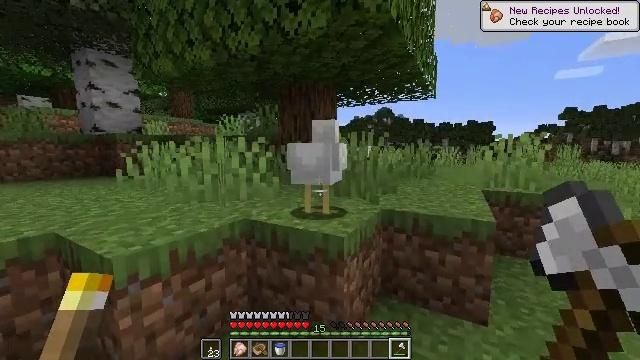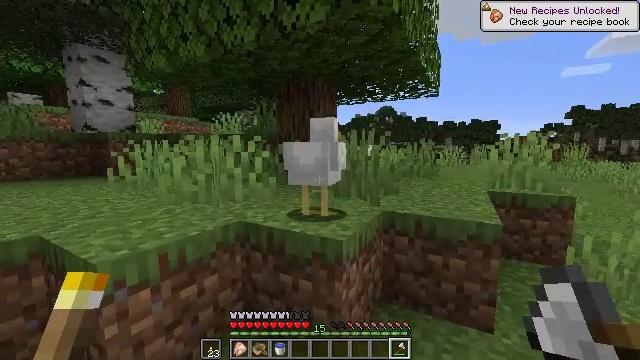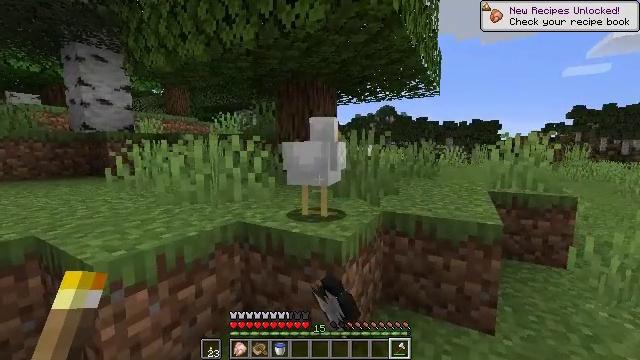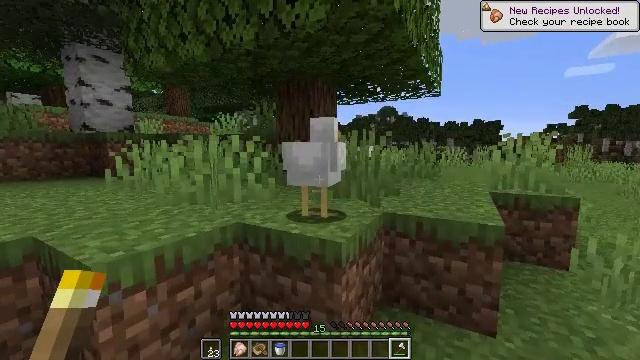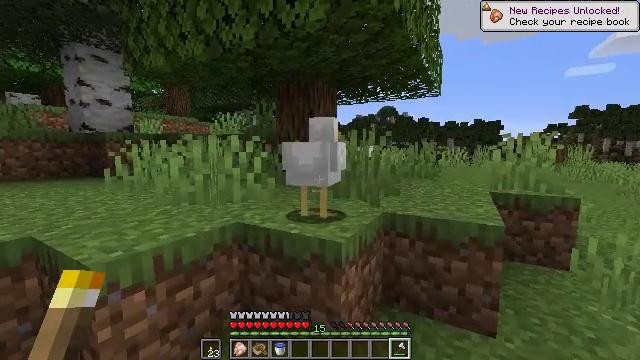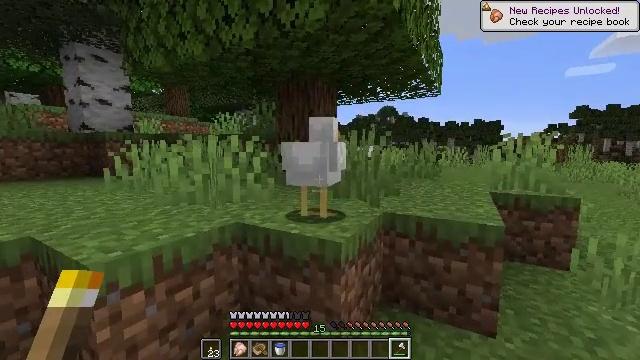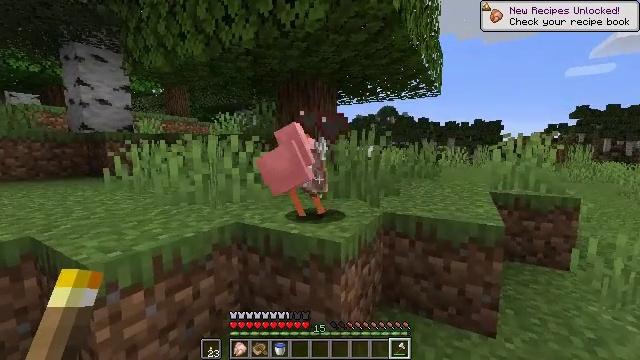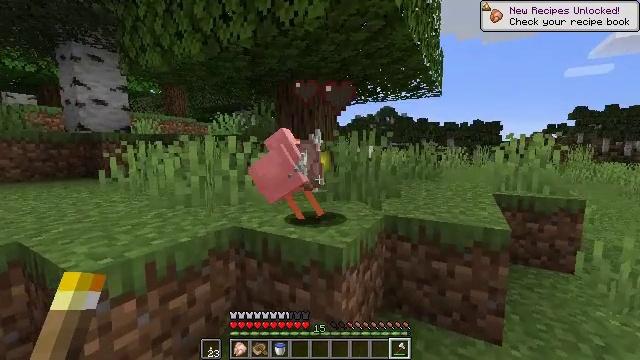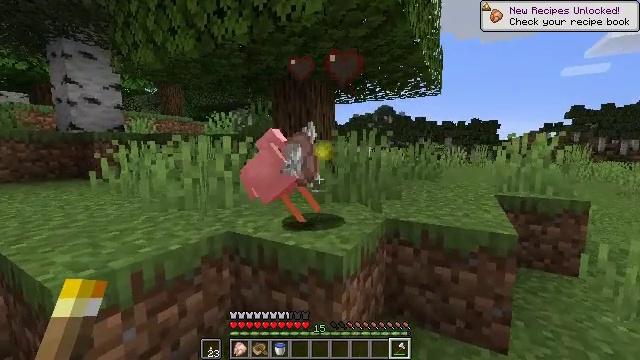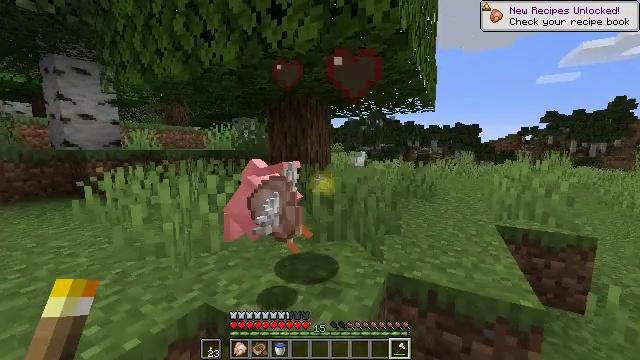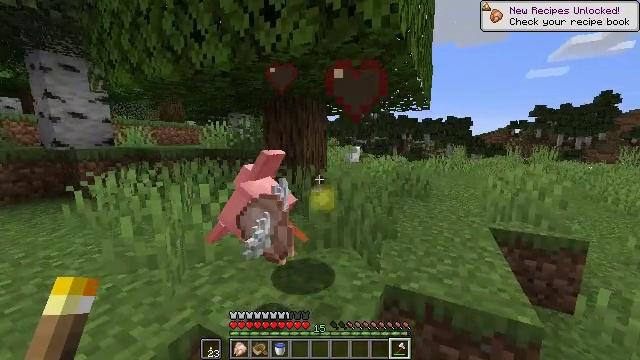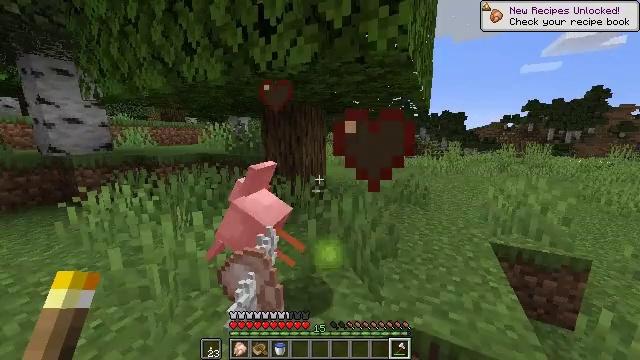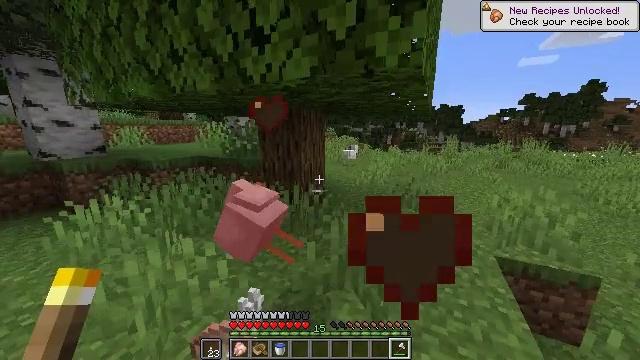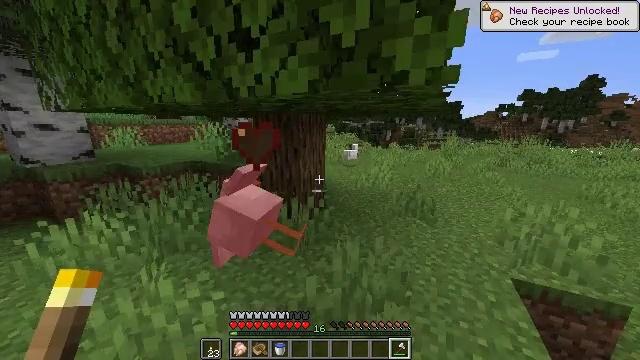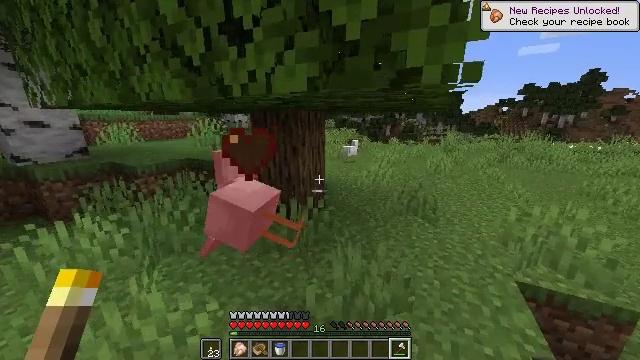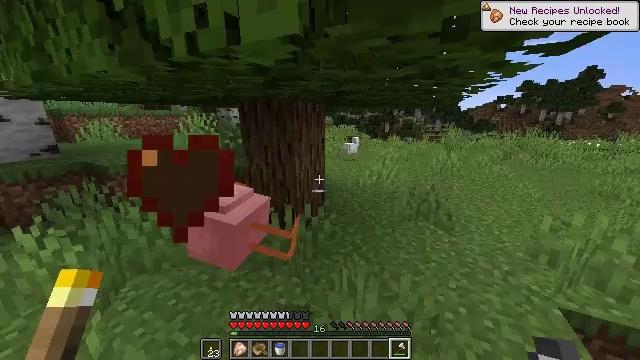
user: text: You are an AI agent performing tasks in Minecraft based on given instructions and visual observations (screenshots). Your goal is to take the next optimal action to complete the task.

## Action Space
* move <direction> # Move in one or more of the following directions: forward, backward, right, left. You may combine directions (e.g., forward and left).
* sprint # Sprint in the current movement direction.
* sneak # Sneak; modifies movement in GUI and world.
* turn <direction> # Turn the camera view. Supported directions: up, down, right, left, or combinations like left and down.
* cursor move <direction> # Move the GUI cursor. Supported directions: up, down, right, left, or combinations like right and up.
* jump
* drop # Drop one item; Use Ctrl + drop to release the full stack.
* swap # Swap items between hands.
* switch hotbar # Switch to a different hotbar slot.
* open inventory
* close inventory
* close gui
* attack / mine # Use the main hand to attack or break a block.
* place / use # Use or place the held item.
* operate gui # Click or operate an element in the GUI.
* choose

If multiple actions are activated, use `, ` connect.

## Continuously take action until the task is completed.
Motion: motion action
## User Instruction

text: Hunt animals.
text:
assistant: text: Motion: attack / mine
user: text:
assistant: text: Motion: attack / mine
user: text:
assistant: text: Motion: attack / mine
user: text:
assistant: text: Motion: no_op
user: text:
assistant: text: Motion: no_op
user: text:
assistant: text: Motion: no_op
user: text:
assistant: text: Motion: move forward
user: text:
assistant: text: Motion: move forward, sprint
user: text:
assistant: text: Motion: move forward, sprint, jump
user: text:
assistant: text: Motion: move forward, sprint, turn right and down, jump
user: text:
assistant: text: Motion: move forward, sprint, turn down, jump
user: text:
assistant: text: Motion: move forward, sprint, turn down, jump
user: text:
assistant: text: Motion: move forward, sprint, turn down
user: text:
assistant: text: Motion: move forward, sprint, turn down
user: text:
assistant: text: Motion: move forward, sprint
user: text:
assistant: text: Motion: move forward, sprint
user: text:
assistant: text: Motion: move forward, sprint
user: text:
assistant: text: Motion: move forward, sprint, turn right
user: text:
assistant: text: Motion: move forward, sprint, turn right
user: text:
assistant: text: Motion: move forward, sprint, turn right
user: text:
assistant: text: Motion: move forward, sprint
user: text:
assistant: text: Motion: move forward and move right, sprint
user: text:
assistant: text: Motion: move forward and move right, sprint
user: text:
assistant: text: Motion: move forward and move right, sprint
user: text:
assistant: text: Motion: move forward, sprint
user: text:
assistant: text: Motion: move forward, sprint
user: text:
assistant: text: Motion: move forward, sprint
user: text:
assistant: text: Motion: move forward, sprint
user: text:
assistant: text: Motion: move forward, sprint
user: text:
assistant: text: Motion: move forward, sprint